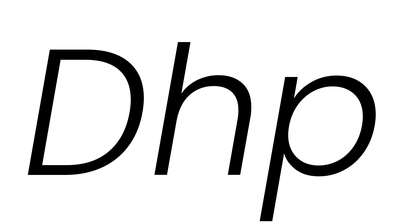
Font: Poppins-LightItalic